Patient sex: M
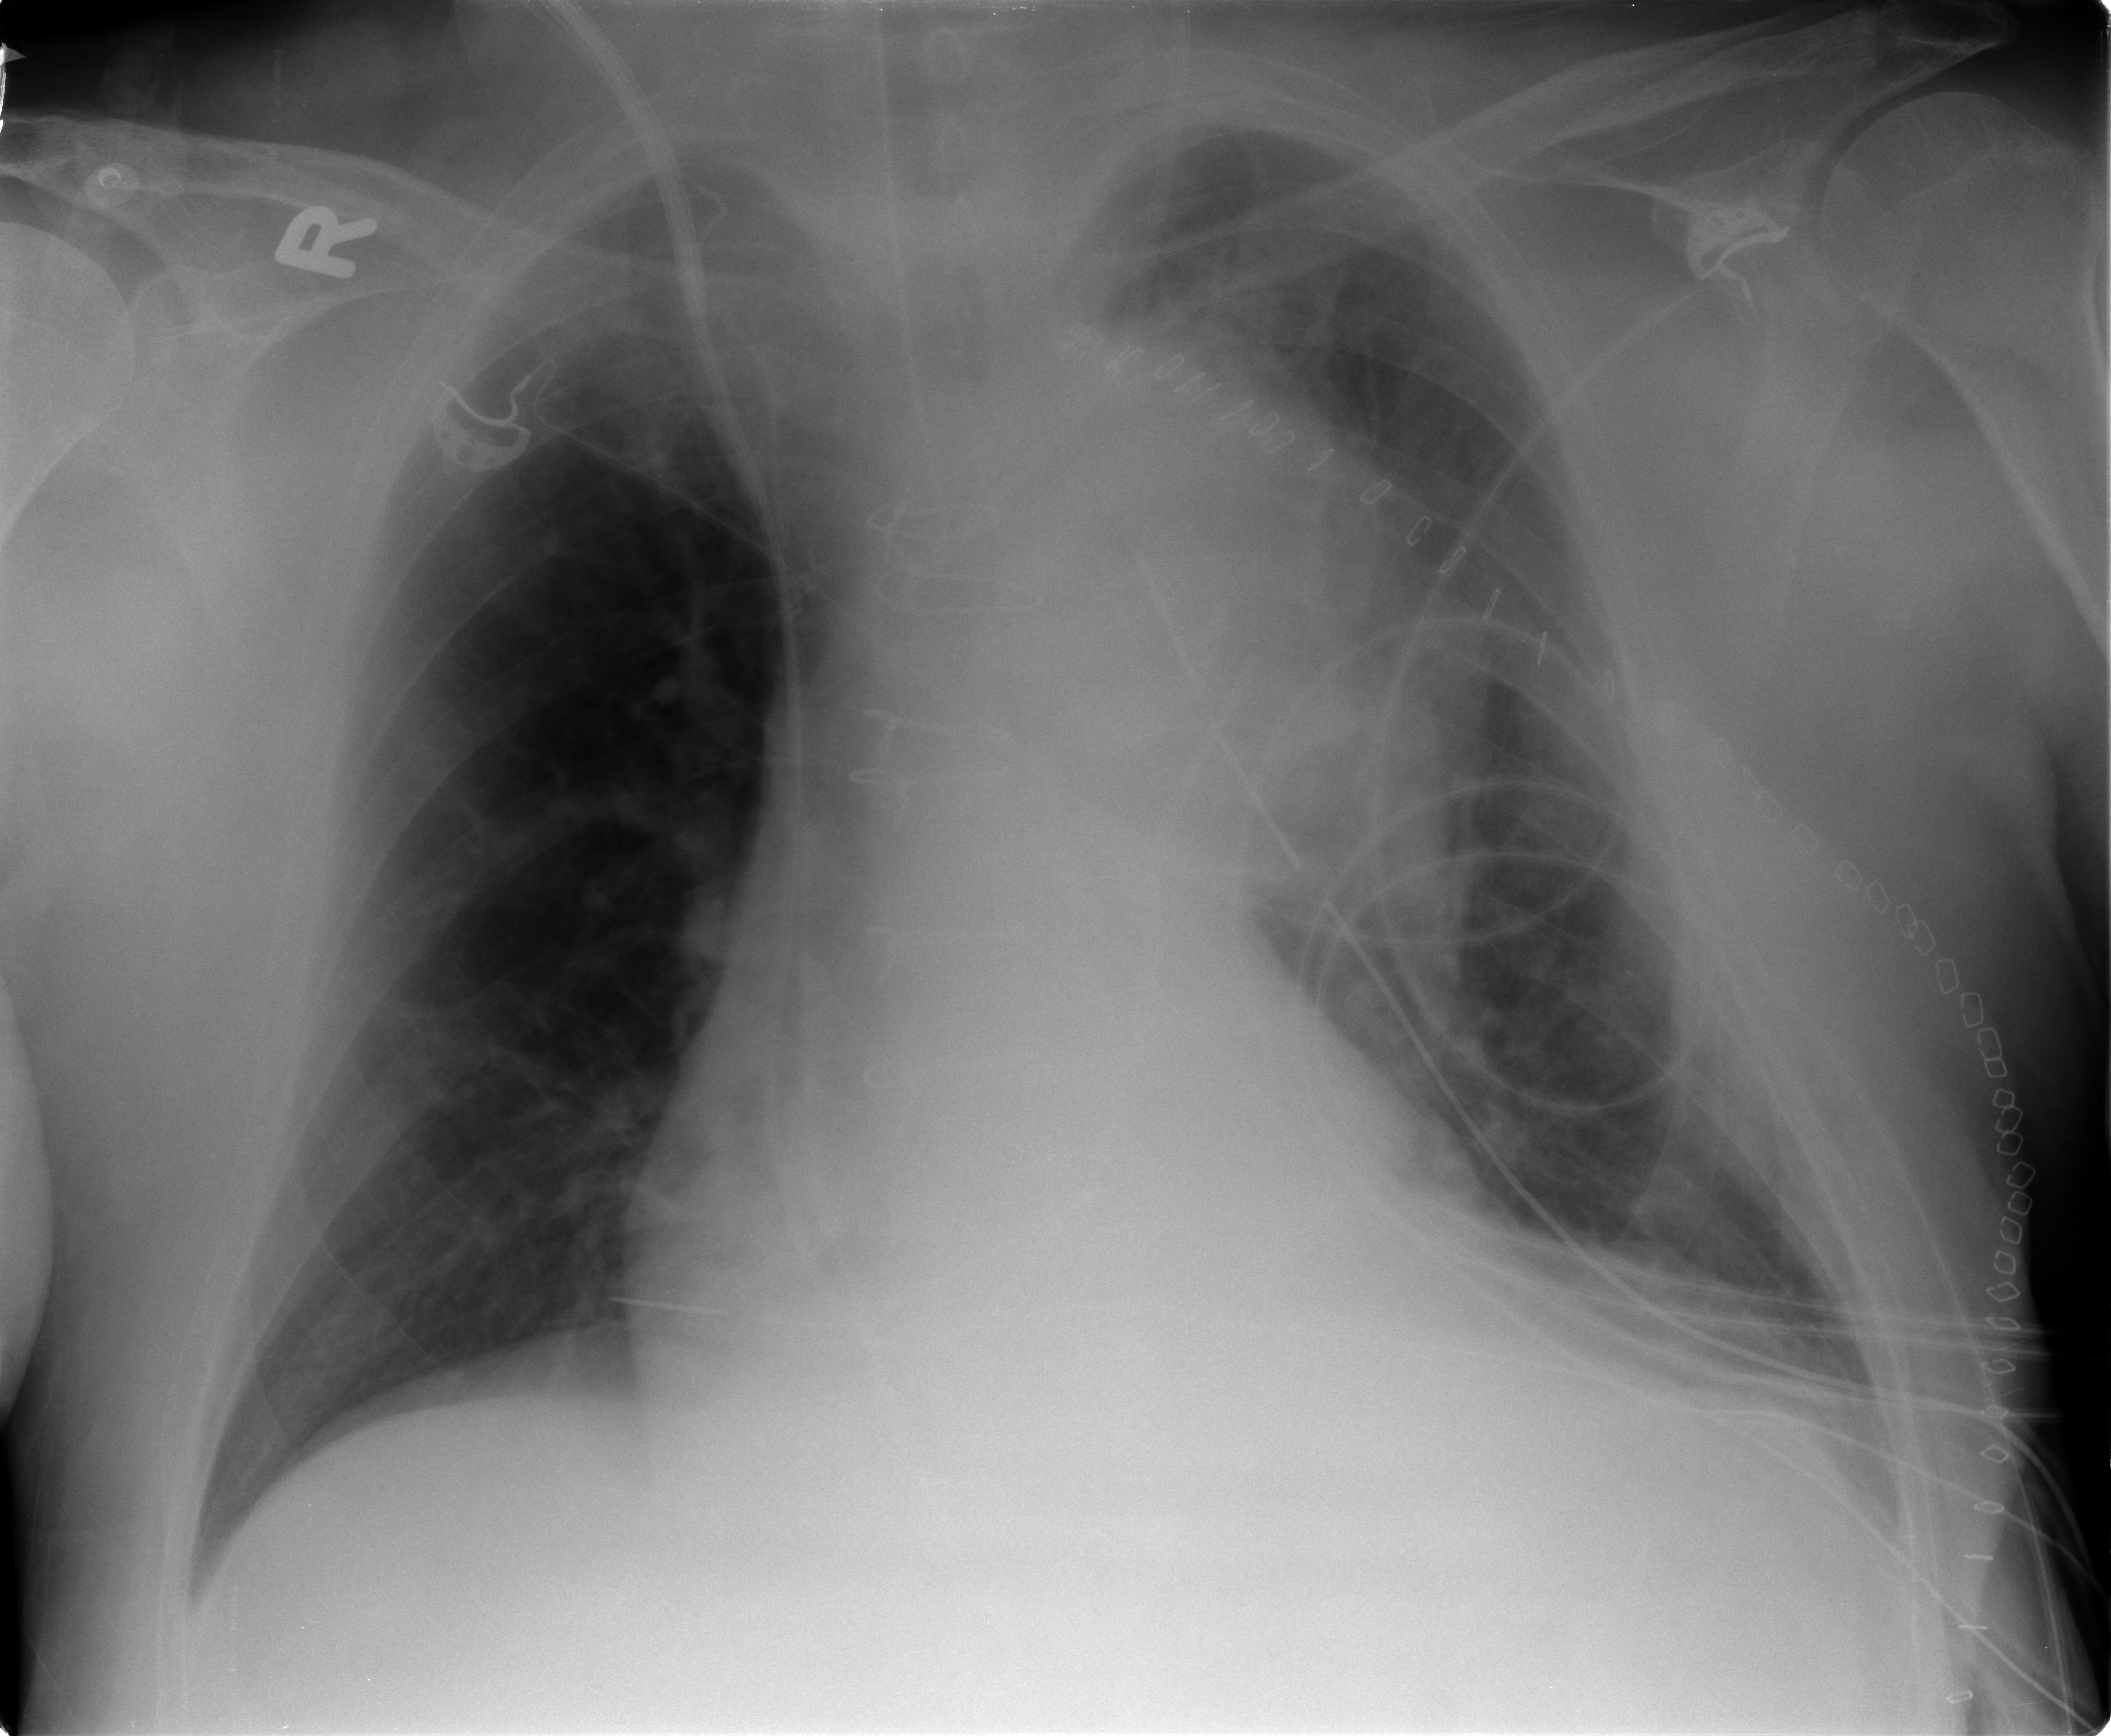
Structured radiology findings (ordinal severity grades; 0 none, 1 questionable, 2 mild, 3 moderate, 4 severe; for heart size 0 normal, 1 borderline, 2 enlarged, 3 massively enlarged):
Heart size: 0
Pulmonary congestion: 1
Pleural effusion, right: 0
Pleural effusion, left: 1
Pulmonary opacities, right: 1
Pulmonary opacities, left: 1
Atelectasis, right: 1
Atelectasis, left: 2